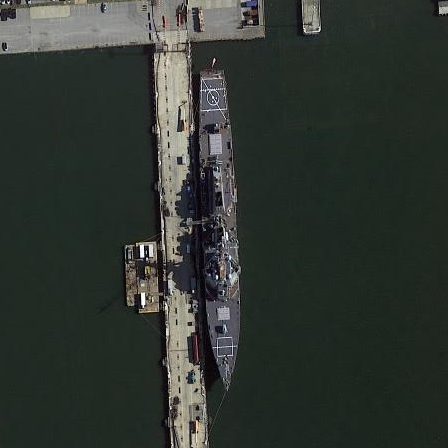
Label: Arleigh_Burke-class_destroyer